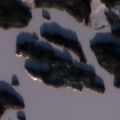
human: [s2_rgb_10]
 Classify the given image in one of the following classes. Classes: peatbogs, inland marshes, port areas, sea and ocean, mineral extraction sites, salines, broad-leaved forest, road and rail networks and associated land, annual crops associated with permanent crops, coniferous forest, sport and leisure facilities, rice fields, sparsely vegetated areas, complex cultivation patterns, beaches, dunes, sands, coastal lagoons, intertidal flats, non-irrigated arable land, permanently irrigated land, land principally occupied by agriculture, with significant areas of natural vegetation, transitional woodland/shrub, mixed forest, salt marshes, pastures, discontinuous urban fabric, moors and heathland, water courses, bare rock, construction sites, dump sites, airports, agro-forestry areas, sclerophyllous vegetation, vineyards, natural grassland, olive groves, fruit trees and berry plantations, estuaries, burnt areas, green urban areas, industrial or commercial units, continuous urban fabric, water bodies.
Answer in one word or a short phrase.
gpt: coniferous forest, mixed forest, water bodies